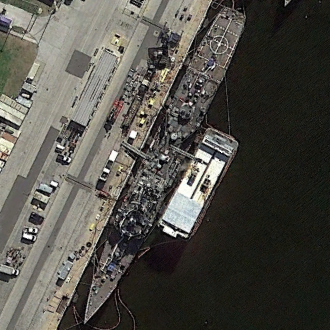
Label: cruiser